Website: crate-barrel
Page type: review-order
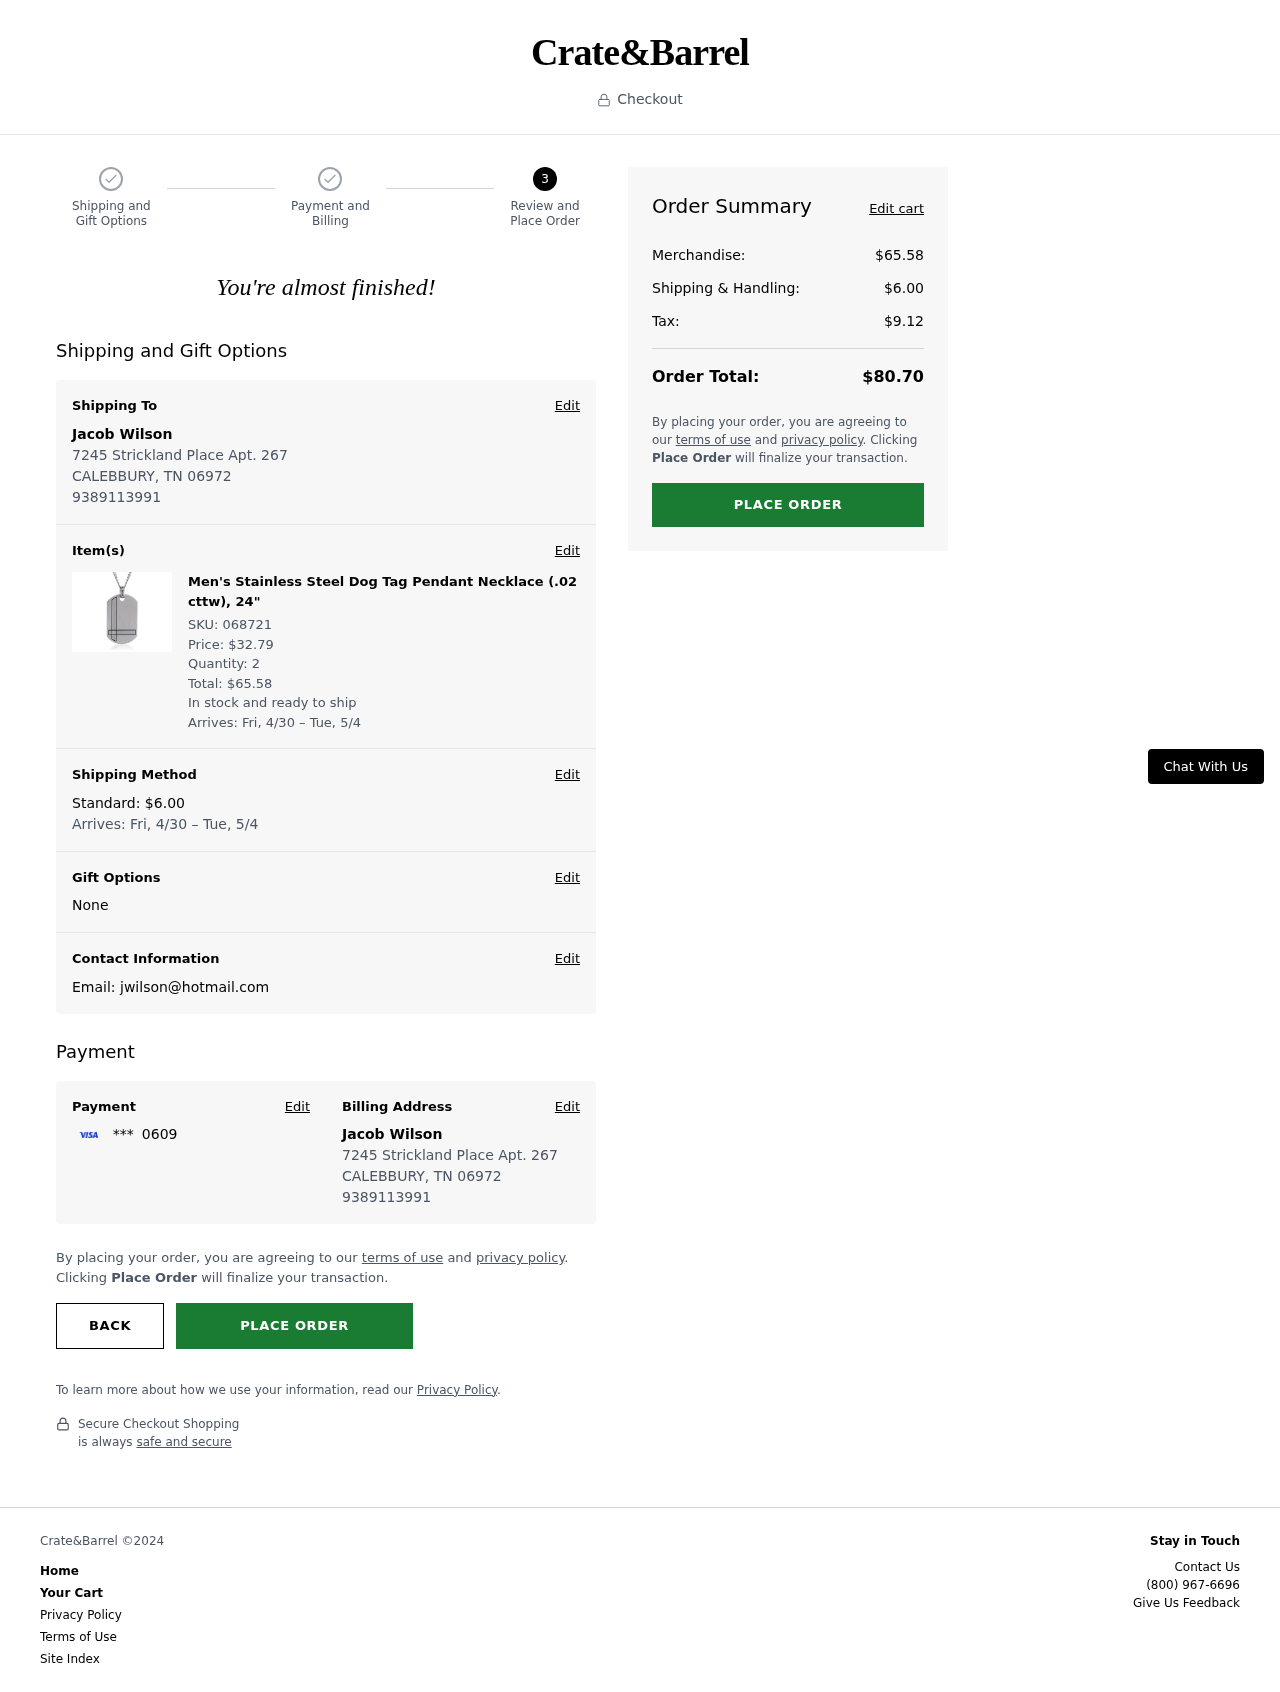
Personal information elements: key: PII_CARD_LAST4
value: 0609
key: PII_CITY
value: CALEBBURY
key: PII_EMAIL
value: jwilson@hotmail.com
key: PII_FULLNAME
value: Jacob Wilson
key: PII_PHONE
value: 9389113991
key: PII_POSTCODE
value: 06972
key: PII_STATE_ABBR
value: TN
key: PII_STREET
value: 7245 Strickland Place Apt. 267
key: PII_FIRSTNAME
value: Jacob
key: PII_LASTNAME
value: Wilson
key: PII_FULLNAME2
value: Jacob Wilson
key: PII_FULLNAME3
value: Jacob Wilson
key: PII_FIRSTNAME2
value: Jacob
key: PII_FIRSTNAME3
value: Jacob
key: PII_LASTNAME2
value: Wilson
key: PII_LASTNAME3
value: Wilson
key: PII_FIRSTNAME_DERIVED
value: Jacob
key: PII_LASTNAME_DERIVED
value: Wilson
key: PII_FULLNAME_DERIVED
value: Jacob Wilson
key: PII_NAME_FULL_DERIVED
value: Jacob Wilson
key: PII_STREET2
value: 7245 Strickland Place Apt. 267
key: PII_CITY2
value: CALEBBURY
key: PII_POSTCODE2
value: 06972
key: PII_PHONE_LINE
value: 3991
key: PII_PHONE_SUFFIX
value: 3991
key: PII_PHONE2
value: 9389113991
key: PII_PHONE3
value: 9389113991
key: PII_PHONE_NUMERIC
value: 9389113991
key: PII_PHONE_LINE_NUMERIC
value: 3991
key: PII_PHONE_SUFFIX_NUMERIC
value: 3991
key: PII_PHONE2_NUMERIC
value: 9389113991
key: PII_PHONE3_NUMERIC
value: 9389113991
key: PII_PHONE_DIGITS
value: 9389113991
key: PII_PHONE_LAST4
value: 3991
Product elements: key: PRODUCT1_NAME
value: Men's Stainless Steel Dog Tag Pendant Necklace (.02 cttw), 24"
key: PRODUCT1_PRICE
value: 32.79
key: PRODUCT1_QUANTITY
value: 2
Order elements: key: ORDER_SKU
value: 068721
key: ORDER_ITEM_TOTAL
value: $65.58
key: ORDER_DELIVERY_DATE_ITEM
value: Fri, 4/30 – Tue, 5/4
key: ORDER_SHIPPING_COST
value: $6.00
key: ORDER_DELIVERY_DATE
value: Fri, 4/30 – Tue, 5/4
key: ORDER_SUBTOTAL
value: $65.58
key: ORDER_SHIPPING_COST_SUMMARY
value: $6.00
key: ORDER_TAX
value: $9.12
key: ORDER_TOTAL
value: $80.70